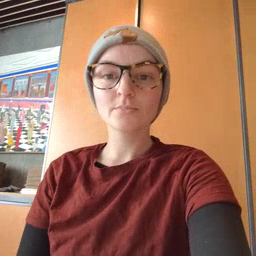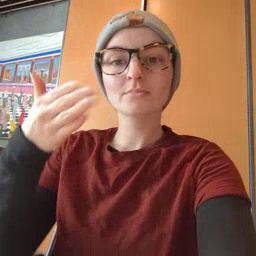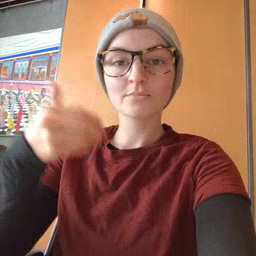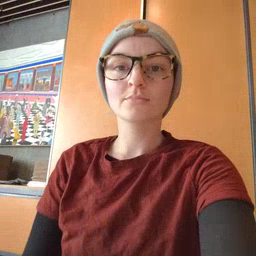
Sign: flag